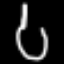
Label: fork